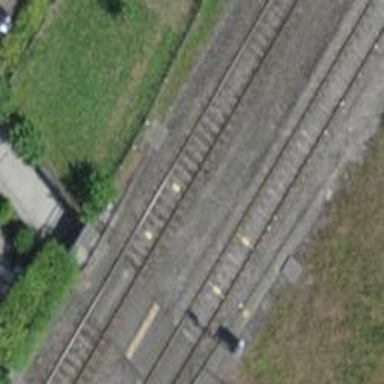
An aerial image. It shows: Single-track railway with electrified contact lines.